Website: macys
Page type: gifting
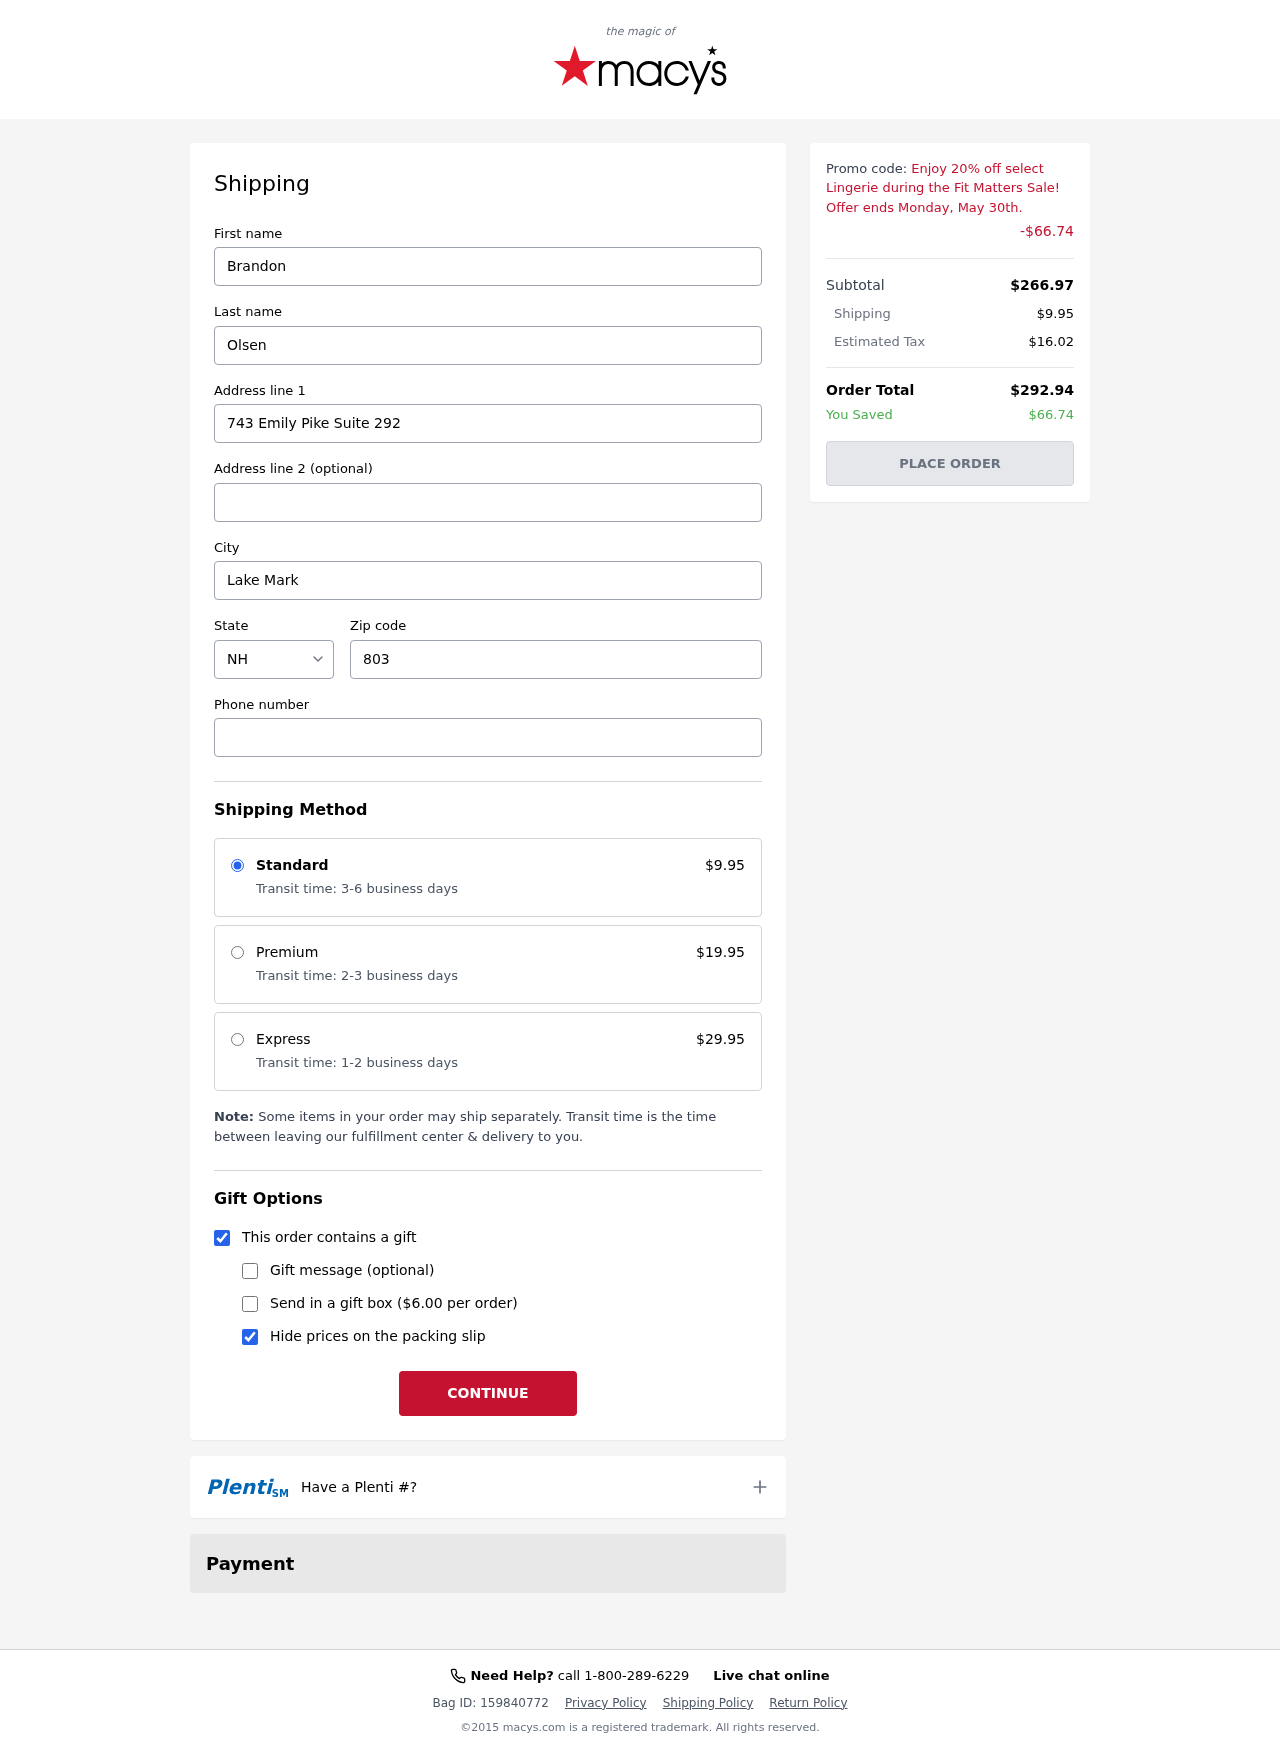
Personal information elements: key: PII_CITY
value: Lake Mark
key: PII_FIRSTNAME
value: Brandon
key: PII_LASTNAME
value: Olsen
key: PII_PHONE
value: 9959726343
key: PII_POSTCODE
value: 80372
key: PII_STATE_ABBR
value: NH
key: PII_STREET
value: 743 Emily Pike Suite 292
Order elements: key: ORDER_SHIPPING_COST
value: $9.95
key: ORDER_DISCOUNT
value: -$66.74
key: ORDER_SUBTOTAL
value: $266.97
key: ORDER_TAX
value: $16.02
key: ORDER_TOTAL
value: $292.94
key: ORDER_SAVINGS
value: $66.74